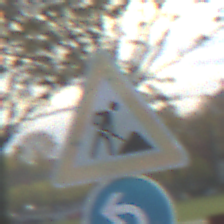
Verkehrszeichen: Arbeitsstelle
Zusatzzeichen unten: VorgeschriebeneFahrtrichtungLinks
Umgebung: Outdoor, Suburban
Tageszeit: MorningAfternoon
Wetter: PartlyCloudy
Licht: Natural
Jahreszeit: NotSpecified
Kontrast: MediumContrast